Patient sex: M
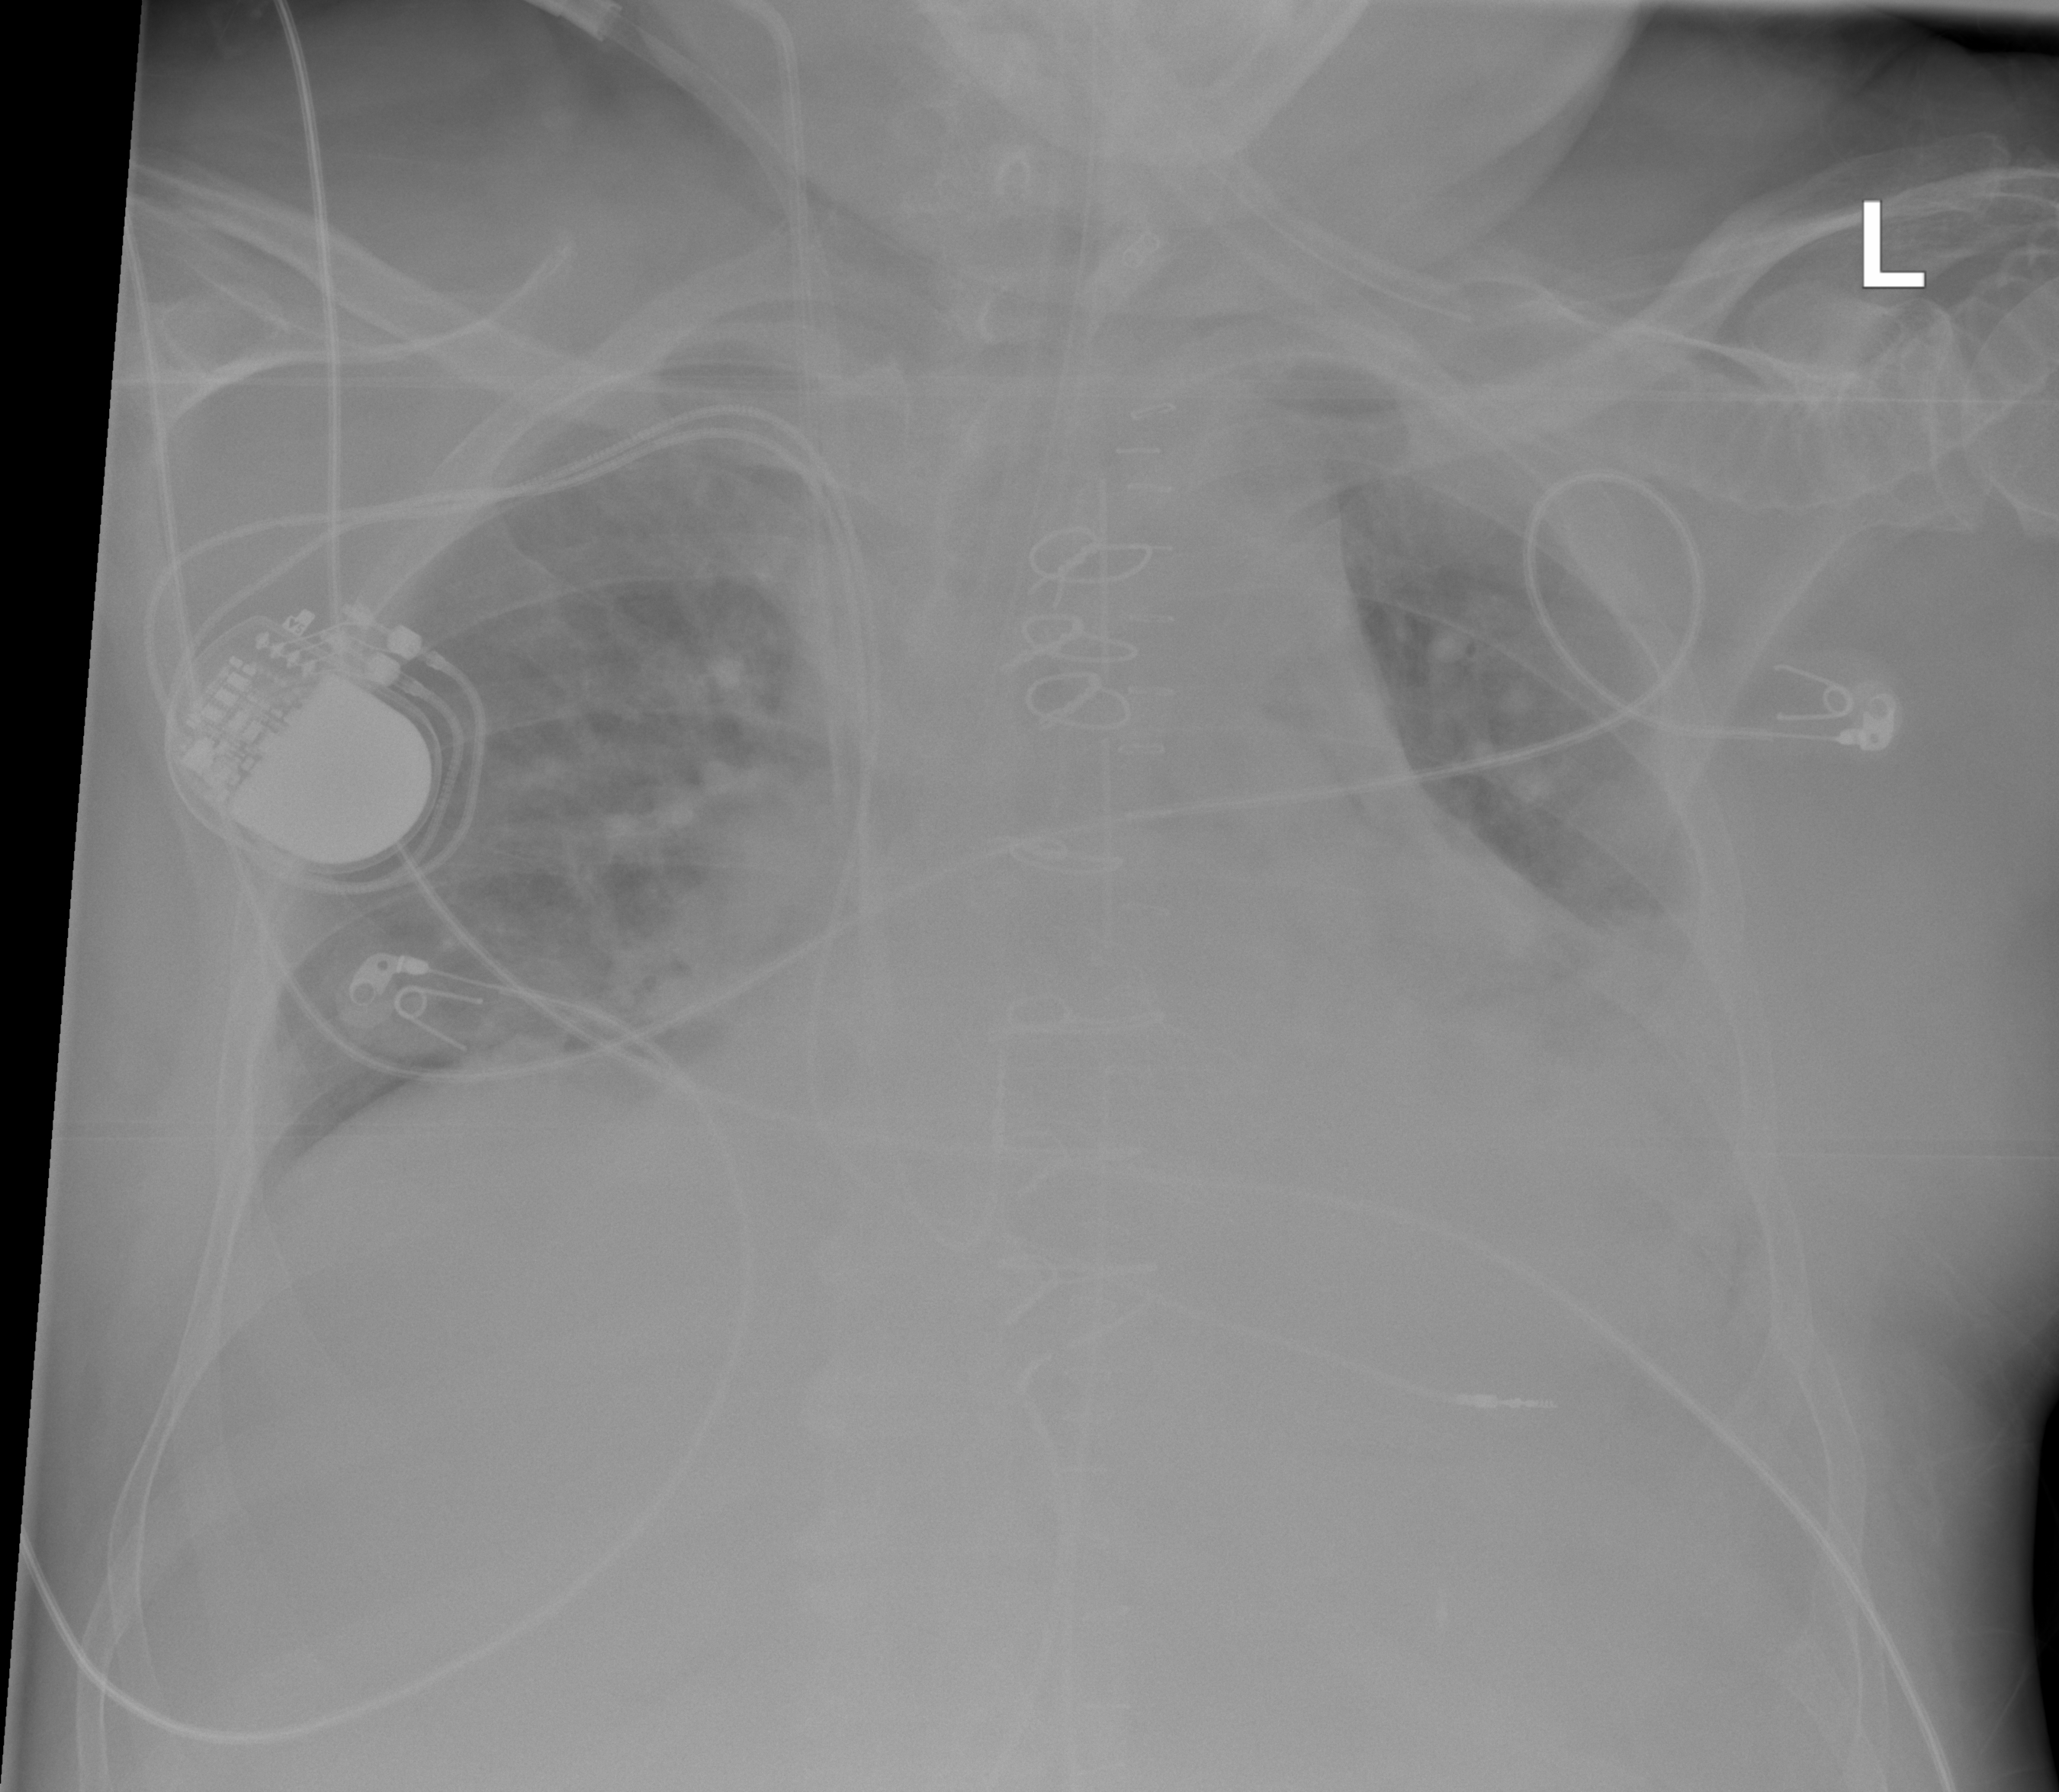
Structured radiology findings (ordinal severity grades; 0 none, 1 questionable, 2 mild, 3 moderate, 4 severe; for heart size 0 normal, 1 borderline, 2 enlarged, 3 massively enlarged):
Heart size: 2
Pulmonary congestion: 2
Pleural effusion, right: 0
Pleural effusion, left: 2
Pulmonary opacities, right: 0
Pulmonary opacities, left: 0
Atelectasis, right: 0
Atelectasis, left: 2